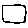
Label: square